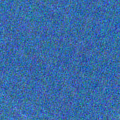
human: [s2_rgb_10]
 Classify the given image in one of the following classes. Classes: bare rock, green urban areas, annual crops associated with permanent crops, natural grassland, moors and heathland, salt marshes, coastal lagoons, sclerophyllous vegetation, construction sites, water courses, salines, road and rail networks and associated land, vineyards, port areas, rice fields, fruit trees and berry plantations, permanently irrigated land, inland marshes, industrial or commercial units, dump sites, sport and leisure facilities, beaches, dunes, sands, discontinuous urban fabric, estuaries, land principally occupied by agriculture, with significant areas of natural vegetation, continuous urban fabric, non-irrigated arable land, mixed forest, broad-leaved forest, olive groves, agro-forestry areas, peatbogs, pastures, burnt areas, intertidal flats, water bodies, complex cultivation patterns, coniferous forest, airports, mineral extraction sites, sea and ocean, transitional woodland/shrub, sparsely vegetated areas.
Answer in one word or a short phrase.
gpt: water bodies